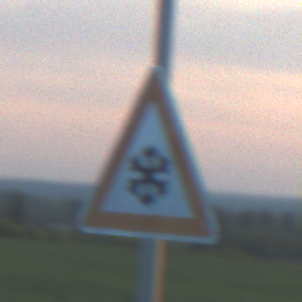
Verkehrszeichen: SchneeOderEisglaette
Umgebung: Outdoor, Nature
Tageszeit: SunriseSunset
Wetter: PartlyCloudy
Licht: Natural
Jahreszeit: NotSpecified
Kontrast: MediumContrast